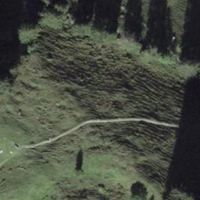
EUNIS habitat code: 24
Species observed at this site:
Parnassia palustris
Astrantia major